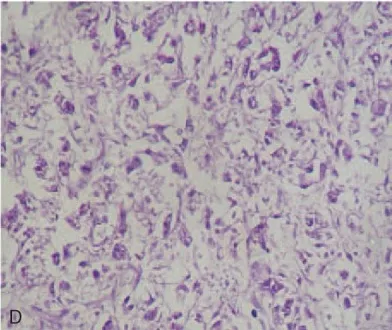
Microscopic features of the ileum tumor (case 1). Foci of coagulation necrosis were also found in the tumor (D).
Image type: pathology (h&e)